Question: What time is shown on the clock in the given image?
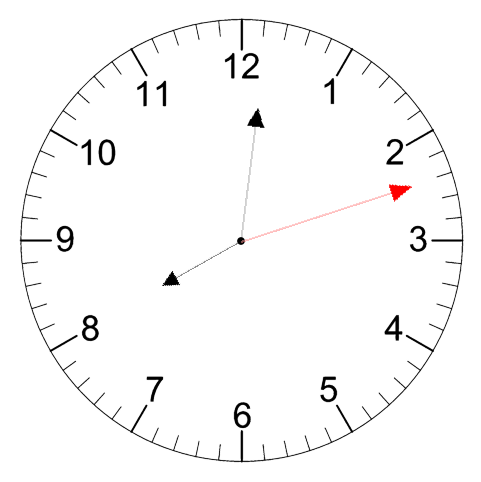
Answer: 08:01:12